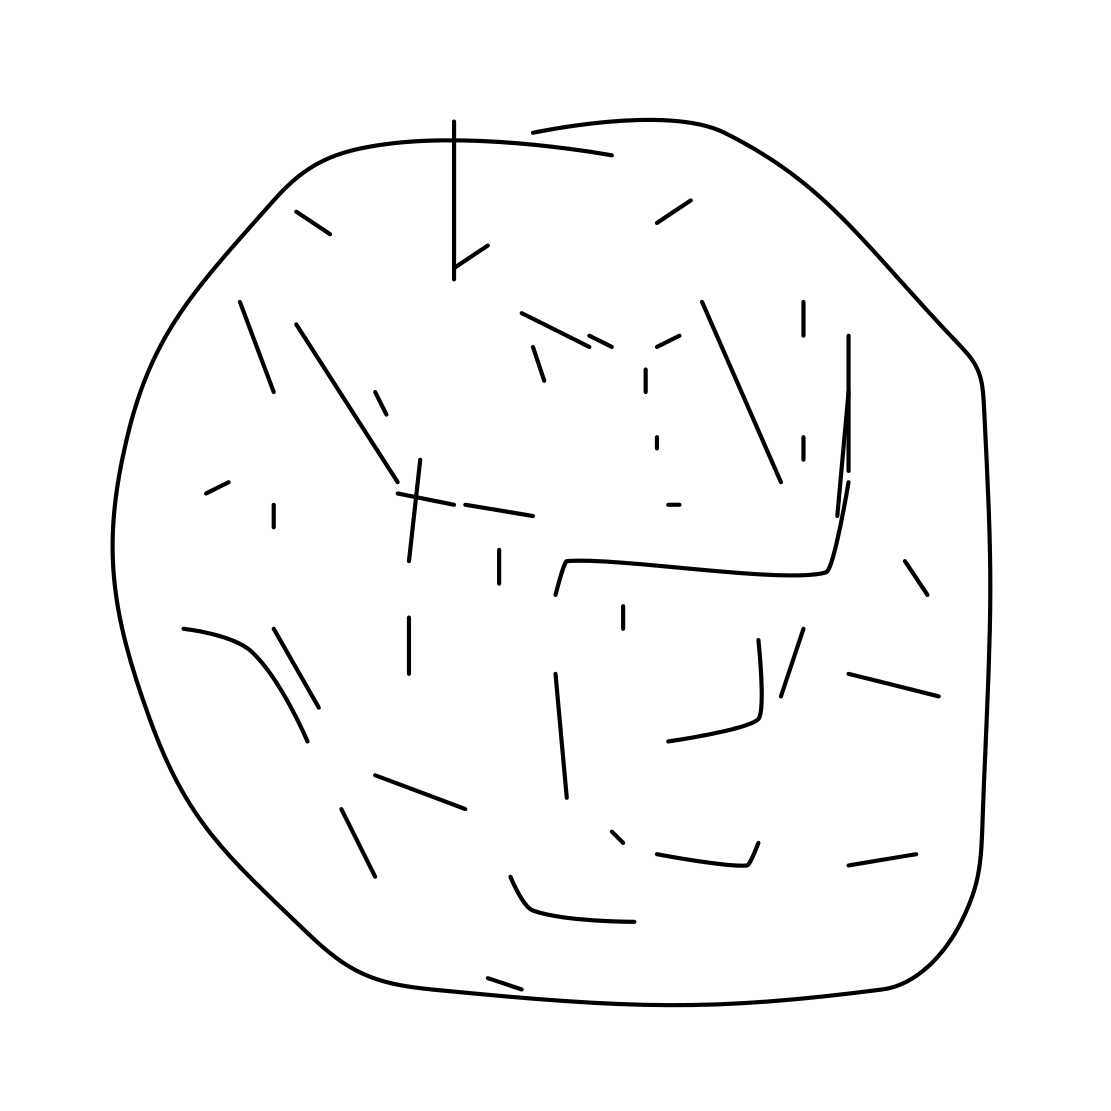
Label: pizza